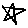
Label: star